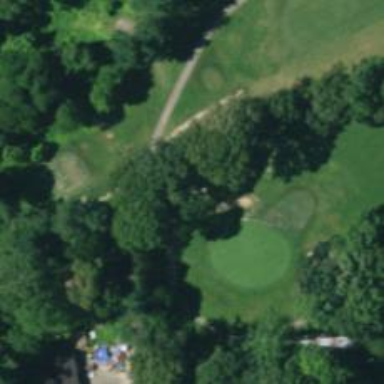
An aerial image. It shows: Footway that serves as golf path.